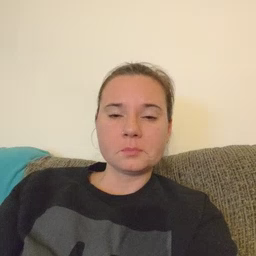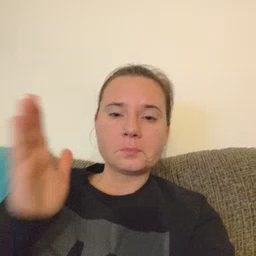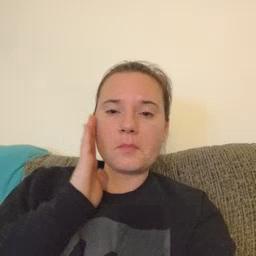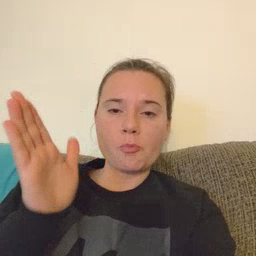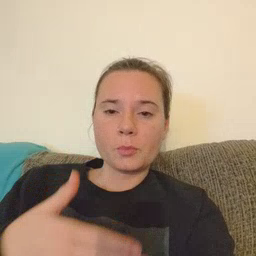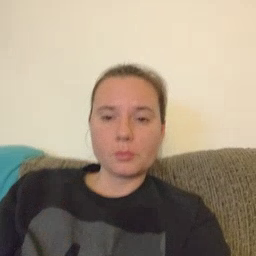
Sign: bedroom